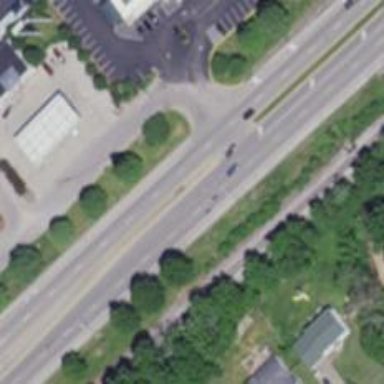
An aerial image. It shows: Asphalt road designated as trunk highway.